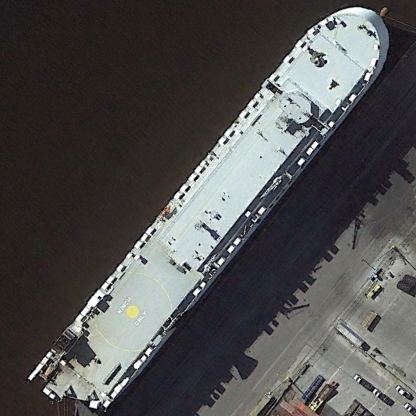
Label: civil